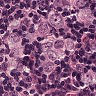
Metastatic tissue present: yes